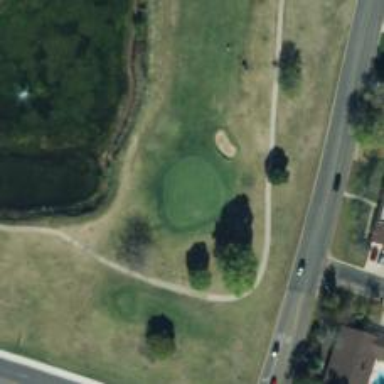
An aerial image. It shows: Golf hole.